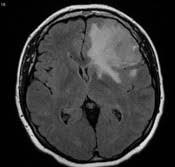
Label: glioma